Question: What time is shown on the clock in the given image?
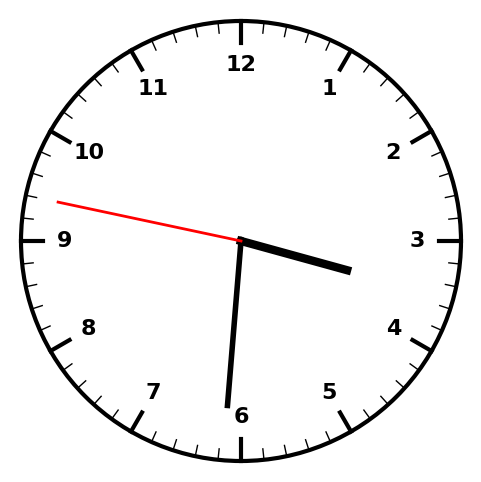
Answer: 03:30:47